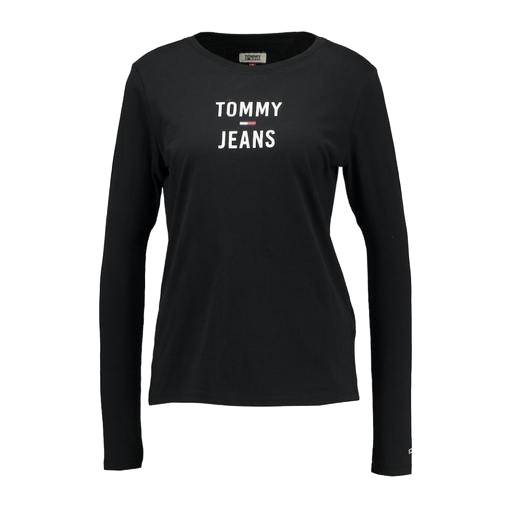
black women's long sleeve t-shirt, long sleeve tee, long-sleeve tee, white background